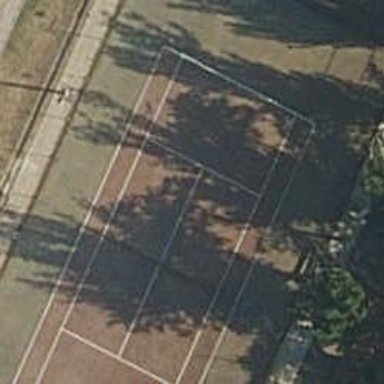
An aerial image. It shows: Tennis court on the leisure land pitch.